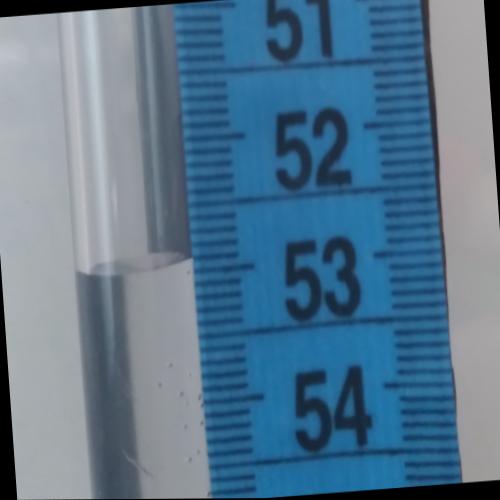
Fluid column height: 52.9 cm